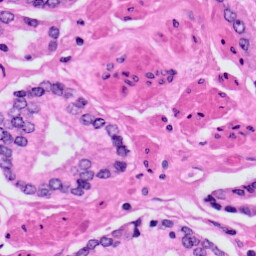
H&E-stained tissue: Prostate